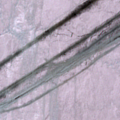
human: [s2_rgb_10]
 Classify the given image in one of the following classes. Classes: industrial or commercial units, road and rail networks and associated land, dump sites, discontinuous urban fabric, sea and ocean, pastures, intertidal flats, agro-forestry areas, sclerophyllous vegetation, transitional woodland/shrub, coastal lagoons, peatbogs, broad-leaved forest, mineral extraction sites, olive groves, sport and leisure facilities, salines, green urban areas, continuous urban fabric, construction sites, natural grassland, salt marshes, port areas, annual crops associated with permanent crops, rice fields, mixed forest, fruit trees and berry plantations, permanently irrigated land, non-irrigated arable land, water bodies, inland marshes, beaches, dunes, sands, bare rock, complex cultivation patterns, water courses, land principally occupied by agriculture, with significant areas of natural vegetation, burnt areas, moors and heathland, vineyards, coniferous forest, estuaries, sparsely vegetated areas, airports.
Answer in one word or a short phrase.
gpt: sea and ocean